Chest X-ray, AP view. Patient: 22 years old, sex M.
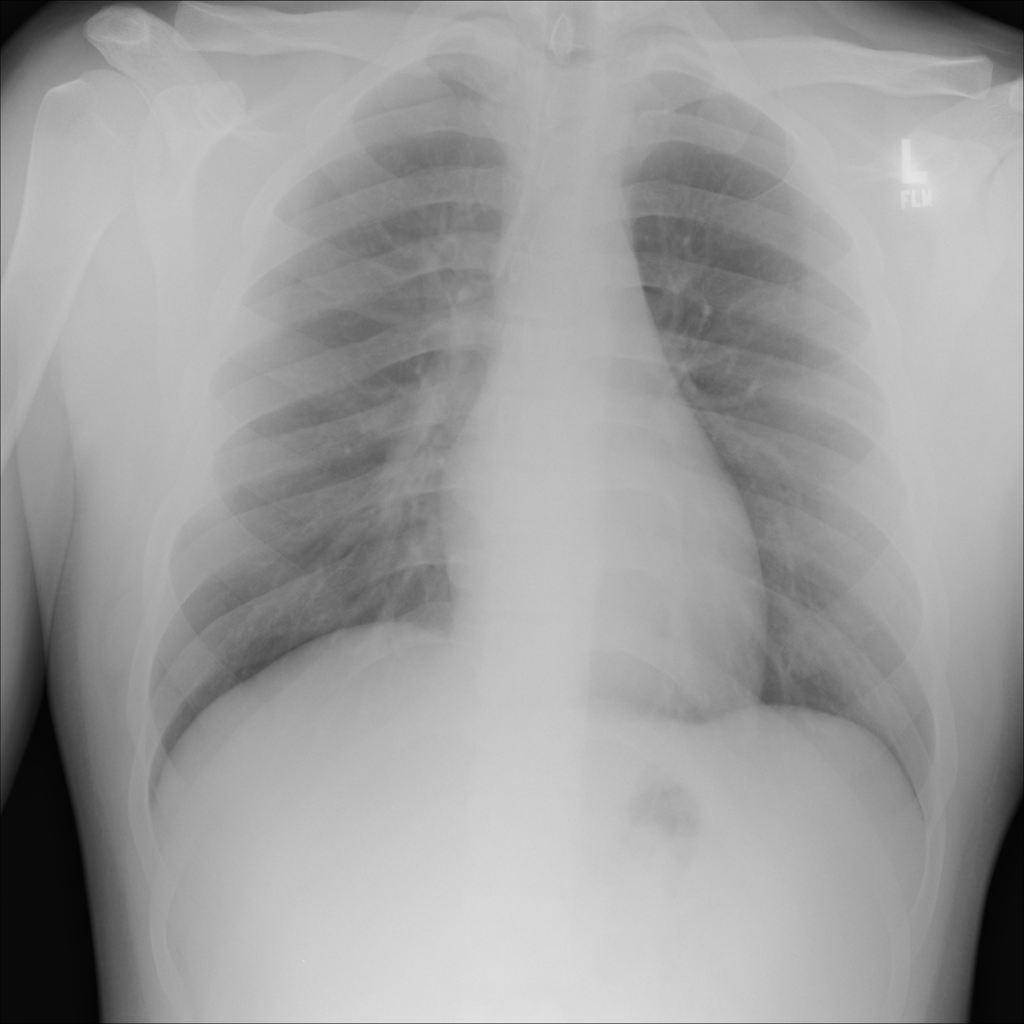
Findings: No Finding